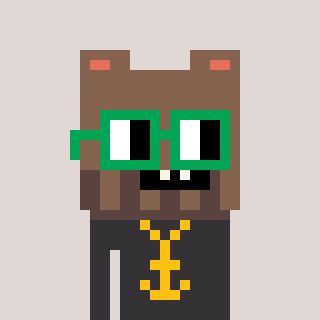
a pixel art character with square green glasses, a bear-shaped head and a grayscale-colored body on a warm background